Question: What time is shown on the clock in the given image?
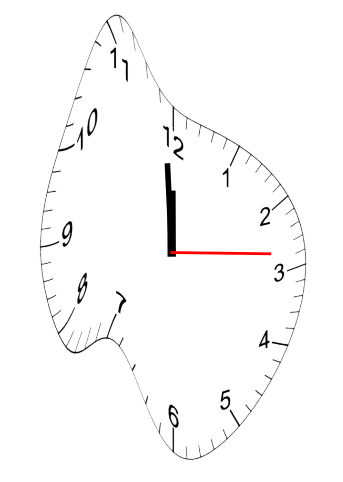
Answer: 11:59:14